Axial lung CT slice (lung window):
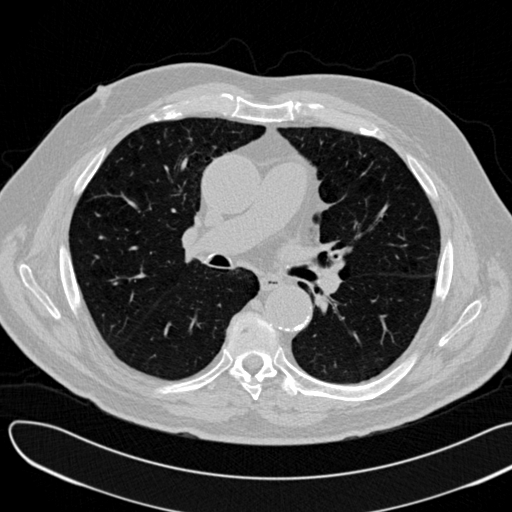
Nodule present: no